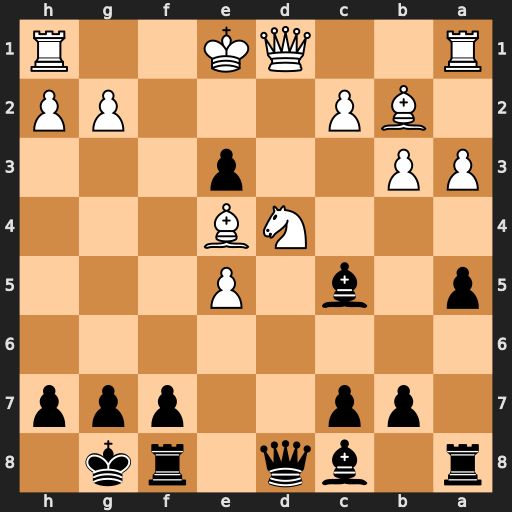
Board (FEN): r1bq1rk1/1pp2ppp/8/p1b1P3/3NB3/PP2p3/1BP3PP/R2QK2R
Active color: b
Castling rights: KQ
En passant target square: -
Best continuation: Qh4+ g3 Qxe4